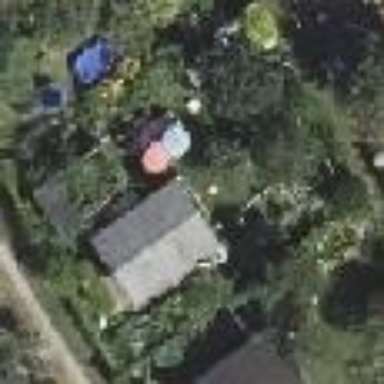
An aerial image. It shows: Plot within allotments.